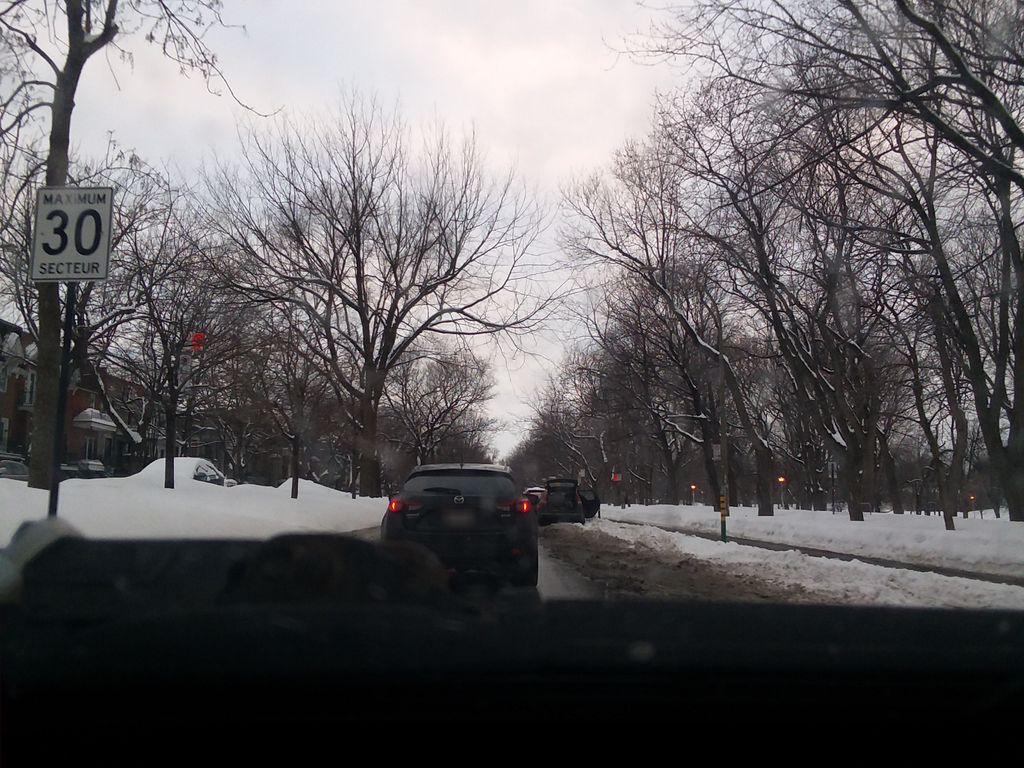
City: montreal